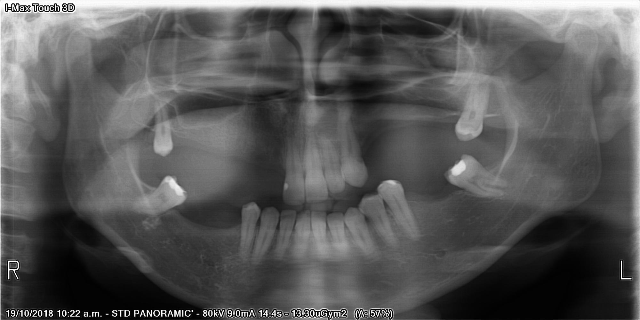
adult